Current action and preconditions to check: trajectory_clear

Your task: For each precondition in the list above, predict whether it will hold at this action.

Consider the current scene as observed from the mobile robot's camera, and analyze the predicted future states of all dynamic agents (e.g., people, animals, vehicles, or any moving entities) within the NEXT SECOND.

IMPORTANT: Only answer "very likely" if you are absolutely certain—based on strong, clear evidence—that a dynamic agent will violate the precondition in the predicted future state. Do NOT answer "very likely" for unlikely, ambiguous, or low-probability risks.

Ask yourself for each precondition: Is there a high probability, with clear and convincing evidence, that the predicted future states of any dynamic agent will interfere with the predicted future state of the currently executing action within the NEXT SECOND, causing that precondition to fail?

Assess the risk level based on these predictions. Use "likely" or "very likely" if motions create a clear risk of interference.

Use "neutral" or "improbable" if agents are nearby but their predicted paths are clearly diverging or non-conflicting.

Failure Risk Categories: "very improbable", "improbable", "neutral", "likely", "very likely"

Answer Format: Output ONLY the probability_of_failure value from these categories: "very improbable", "improbable", "neutral", "likely", "very likely"

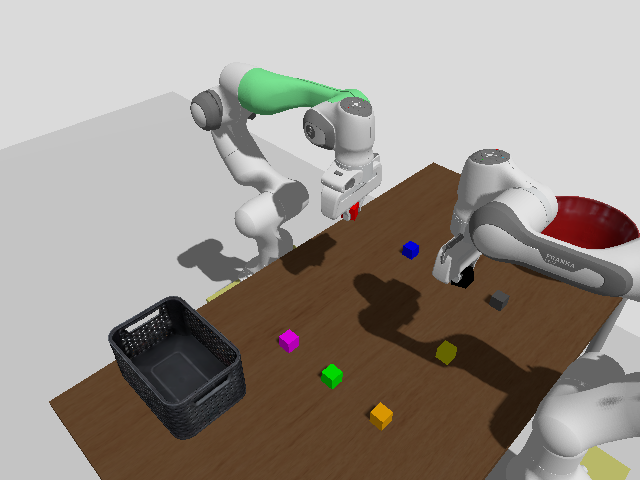

Answer: very improbable